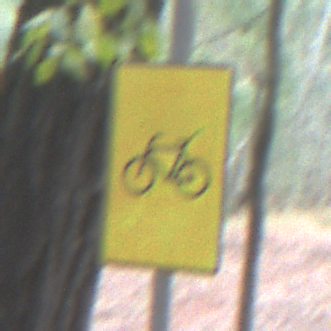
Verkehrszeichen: RadverkehrOhnePfeilsymbol
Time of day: SunriseSunset
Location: Outdoor (Nature)
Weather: NotSpecified
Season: Autumn
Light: Natural